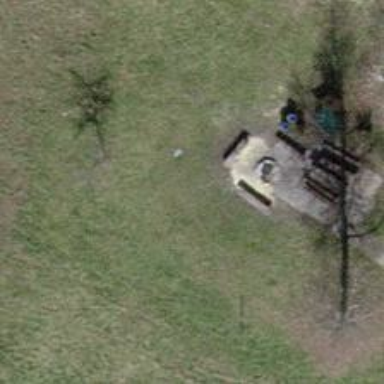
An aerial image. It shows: Bench.